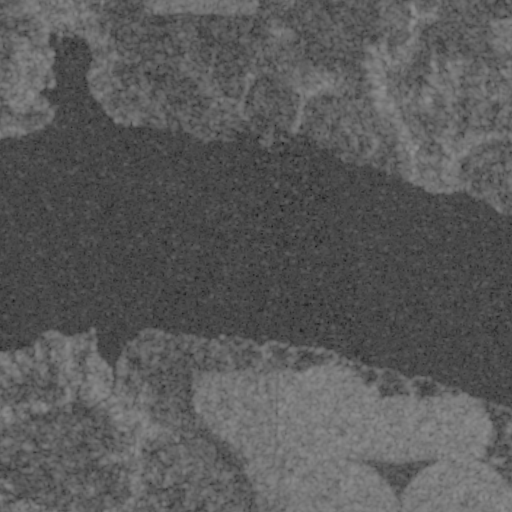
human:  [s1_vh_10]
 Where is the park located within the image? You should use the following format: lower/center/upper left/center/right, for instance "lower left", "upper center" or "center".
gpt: The park is located in the upper left of the image.
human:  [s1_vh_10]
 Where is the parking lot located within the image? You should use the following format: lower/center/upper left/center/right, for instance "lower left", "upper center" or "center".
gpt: The parking lot is located in the upper left of the image.
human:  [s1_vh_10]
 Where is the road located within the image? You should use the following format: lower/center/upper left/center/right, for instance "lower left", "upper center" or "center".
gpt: The road is located in the upper of the image.
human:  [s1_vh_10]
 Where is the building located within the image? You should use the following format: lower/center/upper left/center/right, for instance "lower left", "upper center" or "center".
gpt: The building is located in the upper left of the image.
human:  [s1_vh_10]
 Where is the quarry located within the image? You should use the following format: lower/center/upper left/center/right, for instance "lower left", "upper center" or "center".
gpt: There is no quarry in the image.

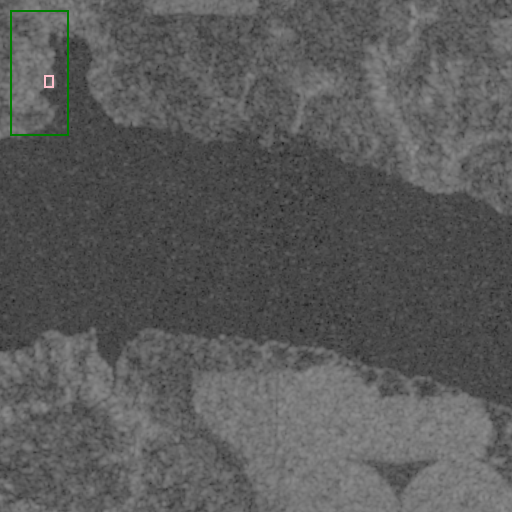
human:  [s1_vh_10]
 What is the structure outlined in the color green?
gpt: The structure outlined in green is a park.
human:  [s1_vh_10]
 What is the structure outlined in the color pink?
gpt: The structure outlined in pink is a parking lot.
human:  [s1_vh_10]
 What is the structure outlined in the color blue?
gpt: There is no blue outline.